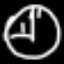
Label: clock